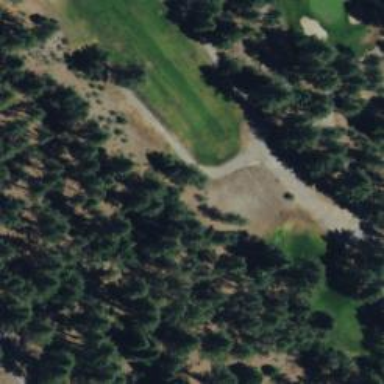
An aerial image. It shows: Pathway for golfing.